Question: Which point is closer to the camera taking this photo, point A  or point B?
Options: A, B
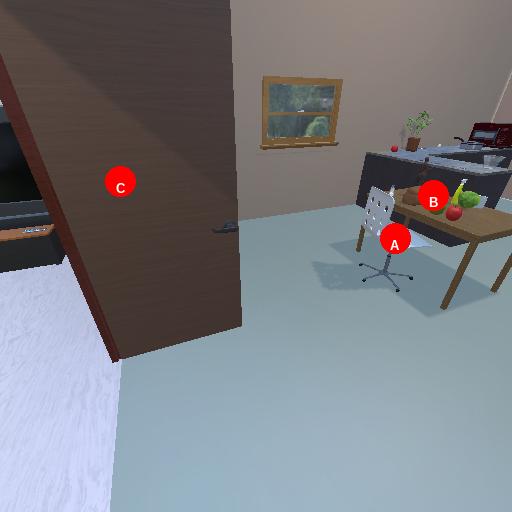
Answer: A